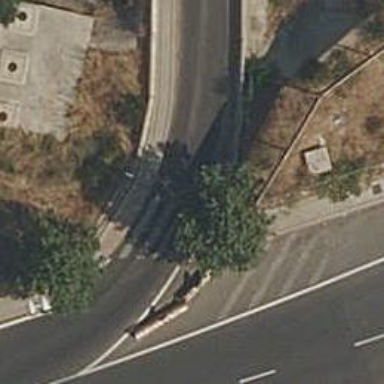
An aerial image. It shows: Uncontrolled zebra crossing on the road.